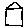
Label: house